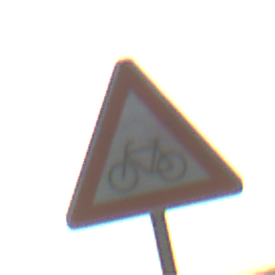
Verkehrszeichen: RadverkehrRechts
Umgebung: Outdoor, Nature
Tageszeit: SunriseSunset
Wetter: PartlyCloudy
Licht: Natural
Jahreszeit: NotSpecified
Kontrast: HighContrast